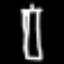
Label: The Eiffel Tower